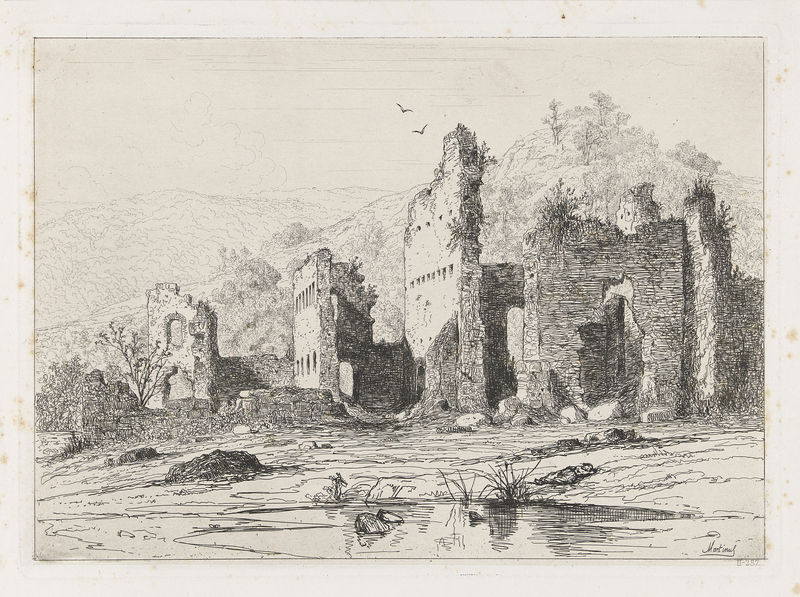
Titel: Ruïne van Kasteel Brandenbourg
Künstler: Martinus Antonius (jr.) Kuytenbrouwer
Standort: Amsterdam
Institution: Rijksmuseum
Schlagwörter: bäume, landschaft, zeichnung, hügel, vögel, berge, ruine, druck, stich, lanschaft, landsschaft